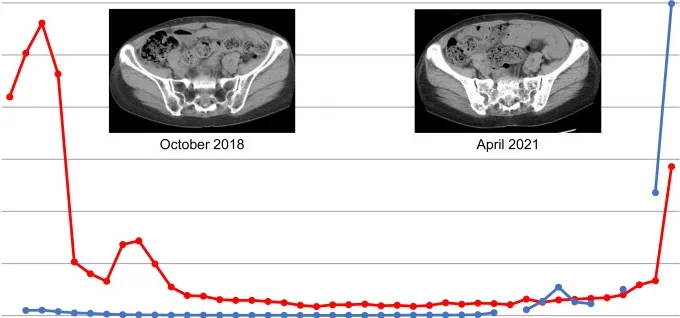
Treatment course of the patient and changes in ALP and CA19-9 levels. ALP, alkaline phosphatase; CA19-9, carbohydrate antigen 19-9.
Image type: radiology (ct)